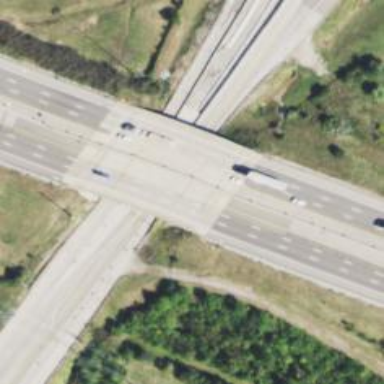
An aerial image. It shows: Asphalt trunk highway.